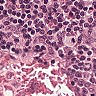
Metastatic tissue present: no